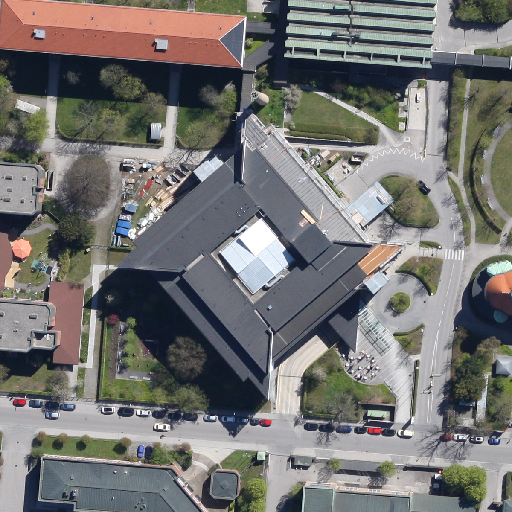
Referring expression: sidewalk